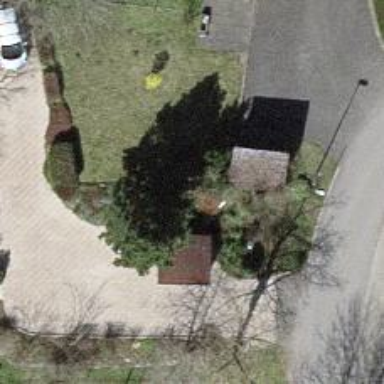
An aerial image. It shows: Single tag "natural: tree."